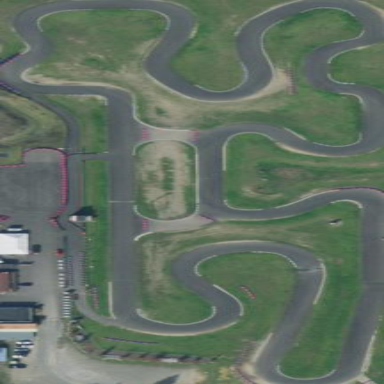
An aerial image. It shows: Raceway for motor sports.